Question: As the Instruments trace below shows, I have some regular plunges in my Physical Free Memory. At the same time the percent user load rises. Allocations remains steady, but the tabular listings show some operations have a high peak to average ratio.

I don't understand enough about Instruments to identify what activity is happening at the time the free memory plunges. I can look at Time Profiler in the detail pane, but this appears to be cumulative, from the beginning. I would like to see what's happening over a the narrow window of time where memory use goes up.
Also, I don't understand why the tack for the Time Profiler shows no activity during these times when memory use goes up, but the Activity Monitor shows high activity.
Would someone provide some guidance on how to interpret this and how to get more out of it so I can understand the memory using problem? Thanks.
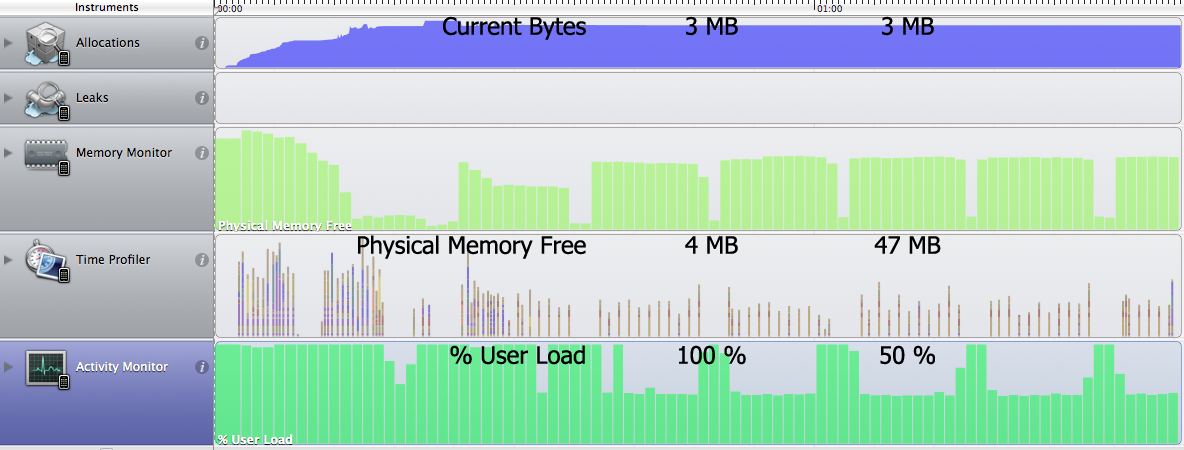
Answer: - - - -
You may also benefit by using Heapshot Analysis.